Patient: sex M, age 57
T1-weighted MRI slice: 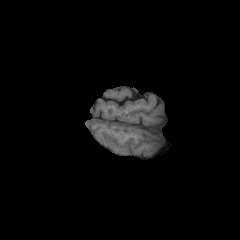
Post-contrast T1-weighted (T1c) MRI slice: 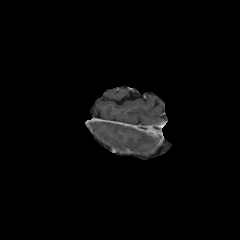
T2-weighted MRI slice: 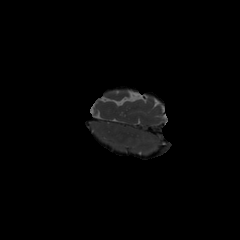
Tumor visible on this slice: no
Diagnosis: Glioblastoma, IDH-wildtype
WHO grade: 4